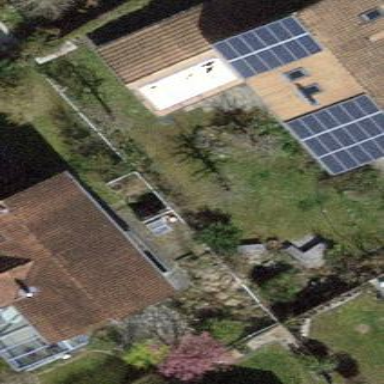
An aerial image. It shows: Building with tiled roof.